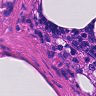
Metastatic tissue present: no